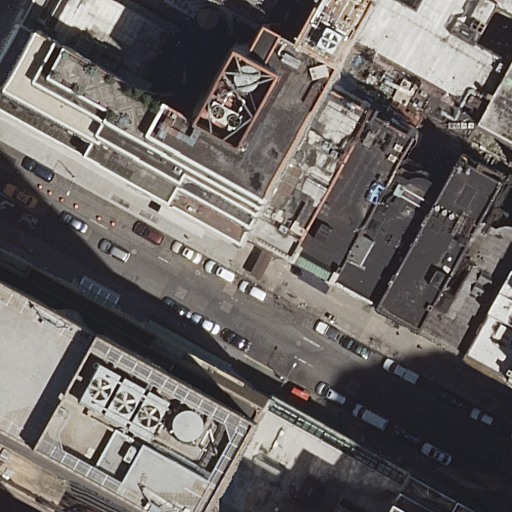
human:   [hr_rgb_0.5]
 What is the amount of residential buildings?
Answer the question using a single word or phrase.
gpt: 16

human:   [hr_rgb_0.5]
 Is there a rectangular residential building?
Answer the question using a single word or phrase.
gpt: yes

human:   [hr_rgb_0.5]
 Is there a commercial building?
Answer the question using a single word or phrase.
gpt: yes

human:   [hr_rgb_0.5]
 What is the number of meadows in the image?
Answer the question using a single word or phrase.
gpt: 0

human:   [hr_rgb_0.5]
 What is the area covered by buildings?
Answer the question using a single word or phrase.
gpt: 10825m2

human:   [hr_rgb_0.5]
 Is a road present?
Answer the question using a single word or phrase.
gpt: yes

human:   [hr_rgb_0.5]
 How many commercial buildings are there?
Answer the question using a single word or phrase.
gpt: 1

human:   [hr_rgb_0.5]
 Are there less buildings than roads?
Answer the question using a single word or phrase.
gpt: no

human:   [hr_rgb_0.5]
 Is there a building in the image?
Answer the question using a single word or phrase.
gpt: yes

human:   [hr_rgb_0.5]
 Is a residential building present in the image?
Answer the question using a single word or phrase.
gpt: yes

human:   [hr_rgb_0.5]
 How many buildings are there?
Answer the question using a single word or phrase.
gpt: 17

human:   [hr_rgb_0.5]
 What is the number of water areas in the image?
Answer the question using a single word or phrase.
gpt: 0

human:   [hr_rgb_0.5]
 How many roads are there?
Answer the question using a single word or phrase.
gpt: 1

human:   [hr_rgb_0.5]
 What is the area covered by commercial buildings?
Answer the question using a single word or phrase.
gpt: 62m2

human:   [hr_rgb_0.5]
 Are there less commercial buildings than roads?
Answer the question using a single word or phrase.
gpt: no

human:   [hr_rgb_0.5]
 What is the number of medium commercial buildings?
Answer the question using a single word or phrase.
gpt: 0

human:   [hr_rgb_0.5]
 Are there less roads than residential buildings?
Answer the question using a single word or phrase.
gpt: yes

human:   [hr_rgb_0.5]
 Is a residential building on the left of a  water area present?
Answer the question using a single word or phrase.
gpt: no

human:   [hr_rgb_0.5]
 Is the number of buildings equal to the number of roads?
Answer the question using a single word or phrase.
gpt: no

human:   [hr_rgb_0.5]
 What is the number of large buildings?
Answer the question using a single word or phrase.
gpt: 5

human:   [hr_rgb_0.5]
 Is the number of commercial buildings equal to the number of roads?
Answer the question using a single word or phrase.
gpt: yes

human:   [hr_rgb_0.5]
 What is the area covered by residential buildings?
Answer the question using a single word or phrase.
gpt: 10763m2

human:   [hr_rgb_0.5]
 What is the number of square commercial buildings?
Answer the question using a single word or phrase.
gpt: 0

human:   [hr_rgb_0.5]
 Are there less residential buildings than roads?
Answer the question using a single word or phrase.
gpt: no

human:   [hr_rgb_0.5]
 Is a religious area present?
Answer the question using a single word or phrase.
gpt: no

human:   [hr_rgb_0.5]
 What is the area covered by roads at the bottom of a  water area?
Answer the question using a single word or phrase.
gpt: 0m2

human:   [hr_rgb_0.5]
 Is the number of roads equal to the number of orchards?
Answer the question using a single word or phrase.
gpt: no

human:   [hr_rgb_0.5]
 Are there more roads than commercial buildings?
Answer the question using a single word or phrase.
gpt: no

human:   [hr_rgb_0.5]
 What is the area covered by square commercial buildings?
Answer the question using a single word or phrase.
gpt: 0m2

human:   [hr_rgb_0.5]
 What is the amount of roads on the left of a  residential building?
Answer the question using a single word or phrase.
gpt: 0

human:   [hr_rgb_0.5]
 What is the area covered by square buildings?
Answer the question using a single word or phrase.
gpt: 0m2

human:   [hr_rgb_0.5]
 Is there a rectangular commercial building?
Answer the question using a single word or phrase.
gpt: no

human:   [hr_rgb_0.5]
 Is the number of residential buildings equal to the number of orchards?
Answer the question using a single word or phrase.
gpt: no

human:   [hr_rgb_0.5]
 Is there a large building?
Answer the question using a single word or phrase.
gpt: yes

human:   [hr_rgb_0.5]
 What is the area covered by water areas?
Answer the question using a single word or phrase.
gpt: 0m2

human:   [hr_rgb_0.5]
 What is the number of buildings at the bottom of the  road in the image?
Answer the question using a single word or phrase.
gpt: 3

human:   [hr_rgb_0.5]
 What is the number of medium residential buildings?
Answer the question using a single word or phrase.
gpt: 8

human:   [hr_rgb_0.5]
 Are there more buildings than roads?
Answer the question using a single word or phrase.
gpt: yes

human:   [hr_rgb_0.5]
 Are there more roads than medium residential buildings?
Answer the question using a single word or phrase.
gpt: no

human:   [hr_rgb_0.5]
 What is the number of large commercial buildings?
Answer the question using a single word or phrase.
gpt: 0

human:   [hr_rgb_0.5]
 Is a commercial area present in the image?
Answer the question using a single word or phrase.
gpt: no

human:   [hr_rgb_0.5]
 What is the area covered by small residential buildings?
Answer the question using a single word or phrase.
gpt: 145m2

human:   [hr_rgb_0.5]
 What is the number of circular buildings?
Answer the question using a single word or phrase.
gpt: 0

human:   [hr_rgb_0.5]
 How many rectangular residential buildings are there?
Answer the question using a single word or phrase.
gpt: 10

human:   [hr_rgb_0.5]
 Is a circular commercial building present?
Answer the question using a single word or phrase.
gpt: no

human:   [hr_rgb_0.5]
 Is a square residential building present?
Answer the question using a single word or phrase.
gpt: no

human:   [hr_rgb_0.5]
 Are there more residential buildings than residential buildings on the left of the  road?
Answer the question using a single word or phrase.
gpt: yes

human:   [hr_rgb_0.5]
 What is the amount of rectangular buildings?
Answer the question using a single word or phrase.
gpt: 10

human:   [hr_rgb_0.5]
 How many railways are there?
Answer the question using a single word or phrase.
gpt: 0

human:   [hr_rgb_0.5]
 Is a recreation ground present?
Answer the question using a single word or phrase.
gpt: no

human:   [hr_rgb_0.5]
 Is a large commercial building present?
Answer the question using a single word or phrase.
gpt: no

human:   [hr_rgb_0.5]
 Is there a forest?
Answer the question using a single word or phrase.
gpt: no

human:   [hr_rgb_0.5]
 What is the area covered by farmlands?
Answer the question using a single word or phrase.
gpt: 0m2

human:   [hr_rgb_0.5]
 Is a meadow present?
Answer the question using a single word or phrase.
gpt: no

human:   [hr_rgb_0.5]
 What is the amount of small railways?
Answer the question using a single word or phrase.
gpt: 0

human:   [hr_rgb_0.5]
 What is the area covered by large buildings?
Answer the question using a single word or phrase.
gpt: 8473m2

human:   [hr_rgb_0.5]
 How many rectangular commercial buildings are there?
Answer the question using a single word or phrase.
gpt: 0

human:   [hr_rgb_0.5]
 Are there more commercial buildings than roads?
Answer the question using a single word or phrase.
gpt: no

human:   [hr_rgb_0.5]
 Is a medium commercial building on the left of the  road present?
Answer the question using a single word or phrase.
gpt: no

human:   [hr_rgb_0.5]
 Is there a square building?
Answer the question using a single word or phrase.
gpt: no

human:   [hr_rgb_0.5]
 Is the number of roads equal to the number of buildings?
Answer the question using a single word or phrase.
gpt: no

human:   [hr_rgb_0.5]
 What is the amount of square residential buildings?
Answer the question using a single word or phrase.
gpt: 0

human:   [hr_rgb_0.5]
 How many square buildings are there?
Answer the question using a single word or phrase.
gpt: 0

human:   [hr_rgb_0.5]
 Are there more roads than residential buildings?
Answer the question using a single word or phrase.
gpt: no